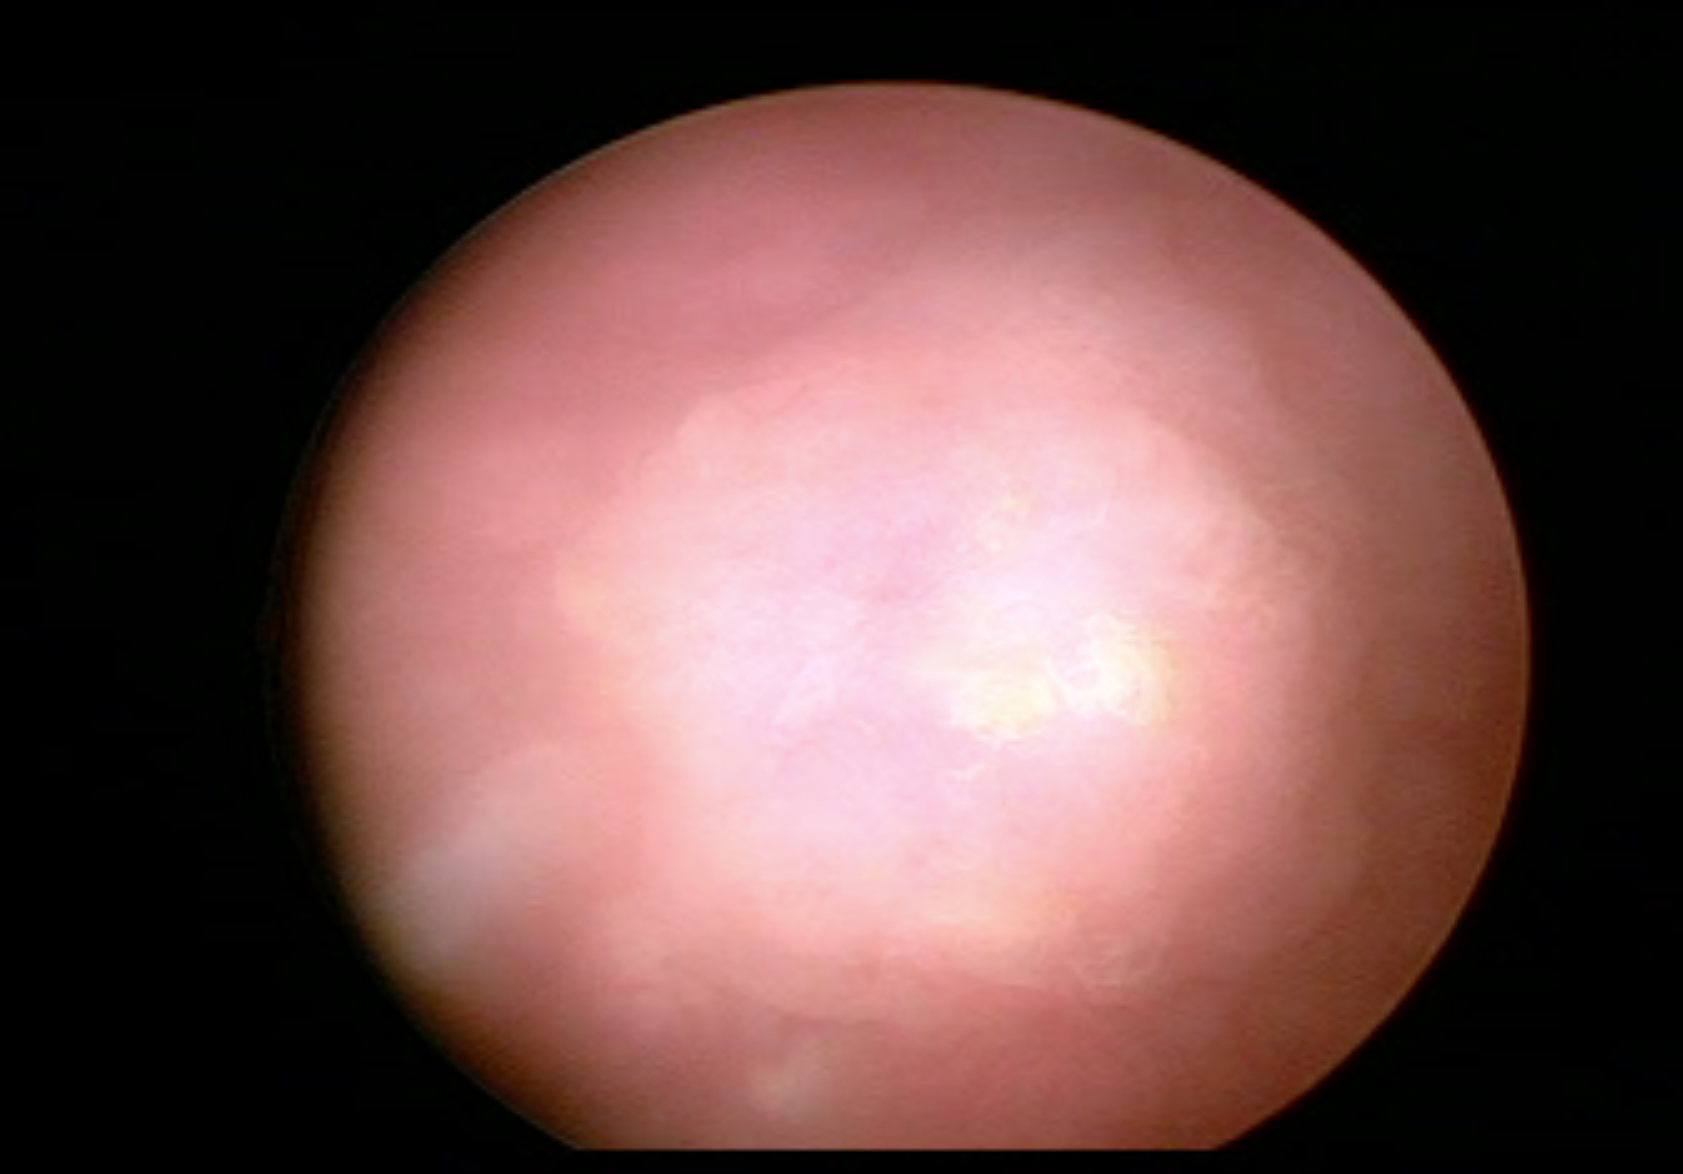
Modality: WLC
Class: Malignant
Subclass: HighGradePapillary
Lesion: L1
Stage: T2
Morphology: Papillary
Bladder cancer association: Yes